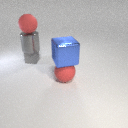
small gray rubber cube below large red rubber sphere